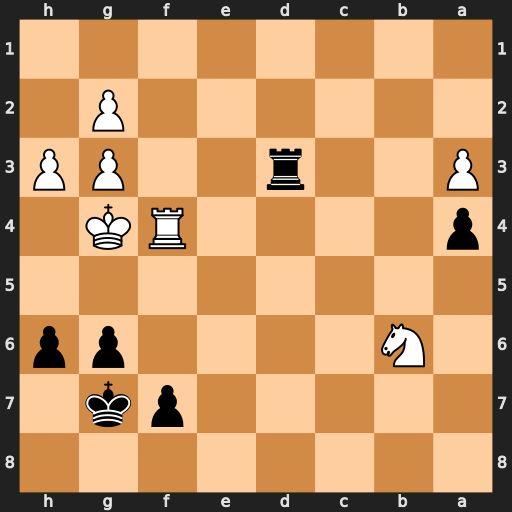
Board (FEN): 8/5pk1/1N4pp/8/p4RK1/P2r2PP/6P1/8
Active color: b
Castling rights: -
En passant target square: -
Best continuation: f5+ Kh4 g5+ Kh5 gxf4